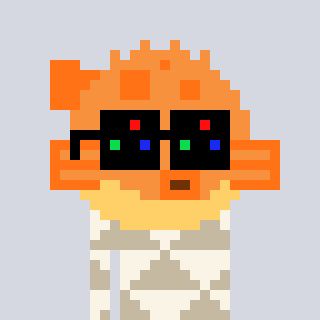
a pixel art character with square black sunglasses, a pufferfish-shaped head and a bege-colored body on a cool background